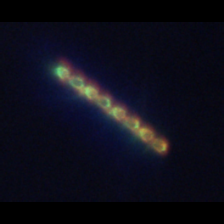
Taxon: Skeletonema
Group: Diatoms